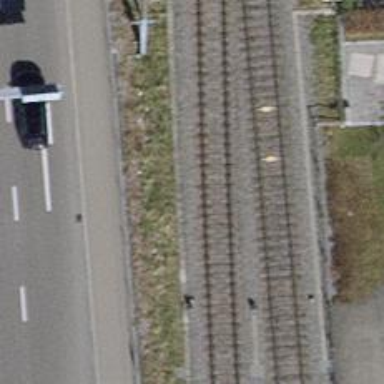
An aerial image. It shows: Railway siding with one electrified track and contact line.